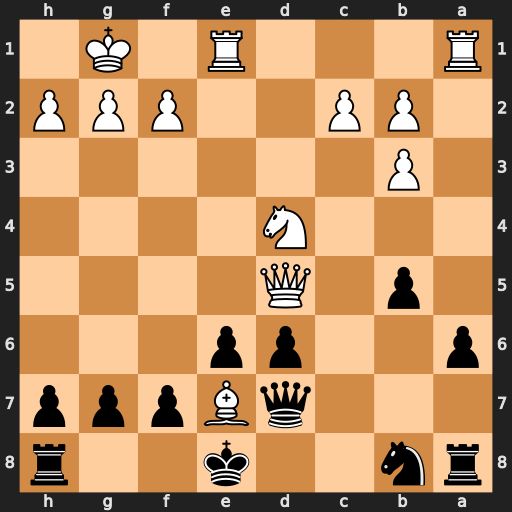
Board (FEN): rn2k2r/3qBppp/p2pp3/1p1Q4/3N4/1P6/1PP2PPP/R3R1K1
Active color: b
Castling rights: kq
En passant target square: -
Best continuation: exd5 Bxd6+ Kd8